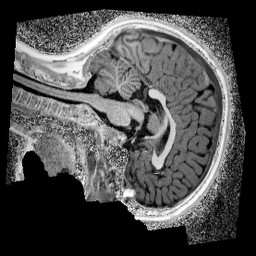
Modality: UNIT1_denoised
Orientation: sagittal
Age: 11
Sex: male
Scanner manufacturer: siemens
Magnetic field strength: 3 T
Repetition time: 4 s
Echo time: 0.00299 s